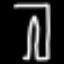
Label: pants